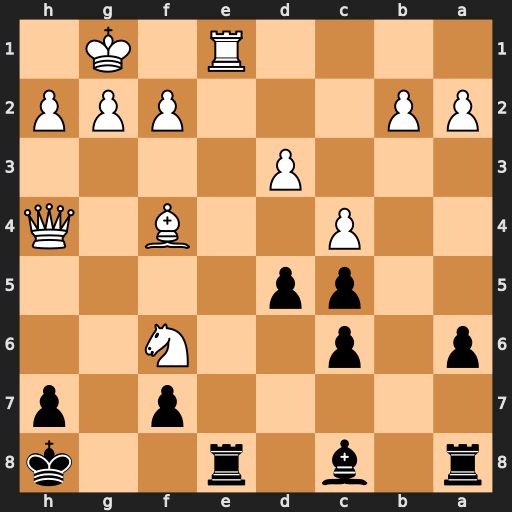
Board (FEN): r1b1r2k/5p1p/p1p2N2/2pp4/2P2B1Q/3P4/PP3PPP/4R1K1
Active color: b
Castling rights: -
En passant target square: -
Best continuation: Rxe1#